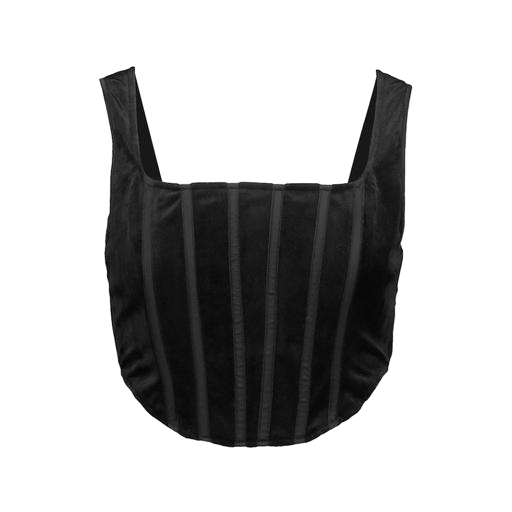
black corset vest, black magnified volume vest, black pleated front, white background